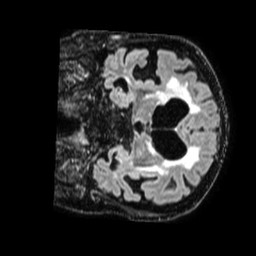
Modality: FLAIR
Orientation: coronal
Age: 80
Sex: male
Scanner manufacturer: philips
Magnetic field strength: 1.5 T
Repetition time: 4.8 s
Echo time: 0.3361 s